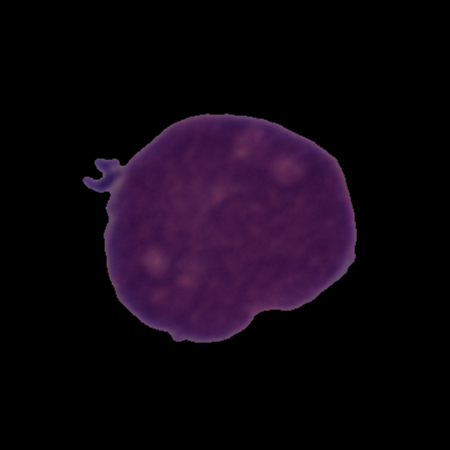
Label: cancer